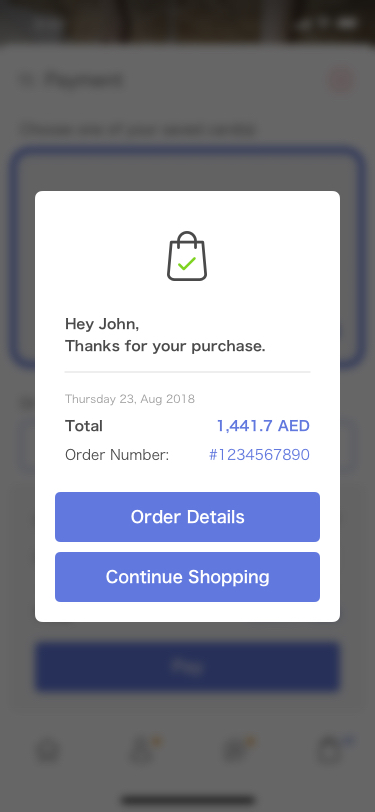
Text in this UI design:
x5
1,441.7 AED
Total
123
CVV
* * * *  * * * *   * * * * 4567
Card Number
Enter Credit Card Manually
Or
JOHN M. SMITH
11/22
VALID THRU
4567
Choose one of your saved card(s)
Payment
Thursday 23, Aug 2018
Hey John,
Thanks for your purchase.
#1234567890
Order Number:
1,441.7 AED
Total